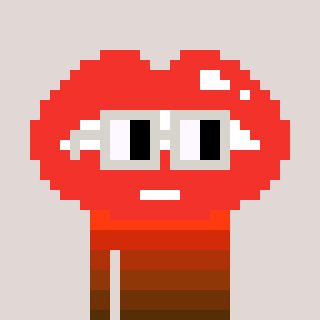
a pixel art character with square light gray glasses, a lips-shaped head and a orange-colored body on a warm background